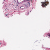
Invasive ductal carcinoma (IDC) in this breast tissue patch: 0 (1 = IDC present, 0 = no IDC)